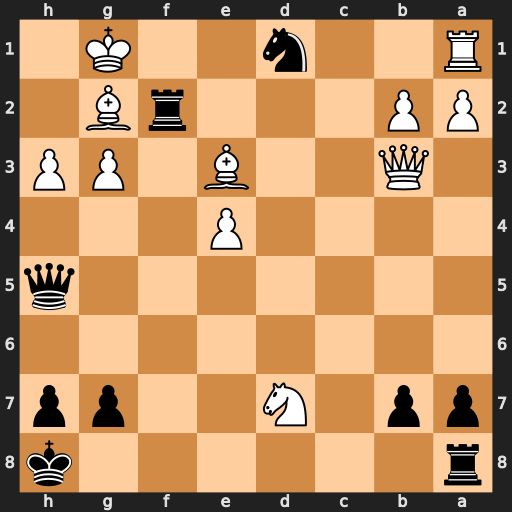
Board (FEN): r6k/pp1N2pp/8/7q/4P3/1Q2B1PP/PP3rB1/R2n2K1
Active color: b
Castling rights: -
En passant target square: -
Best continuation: Rxg2+ Kxg2 Qe2+